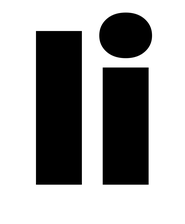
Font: Poppins-Black